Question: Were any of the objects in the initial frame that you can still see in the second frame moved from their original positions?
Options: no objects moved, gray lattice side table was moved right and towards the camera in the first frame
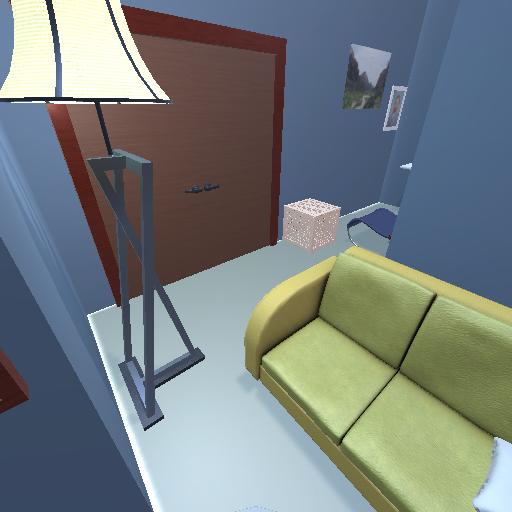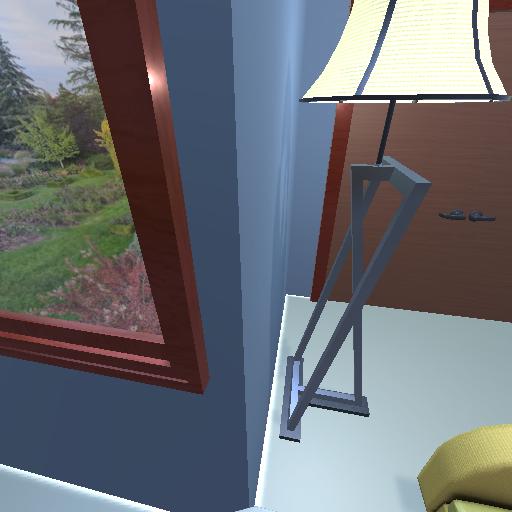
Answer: no objects moved